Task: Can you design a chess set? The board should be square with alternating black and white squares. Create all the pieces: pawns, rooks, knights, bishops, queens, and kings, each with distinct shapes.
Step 1163:
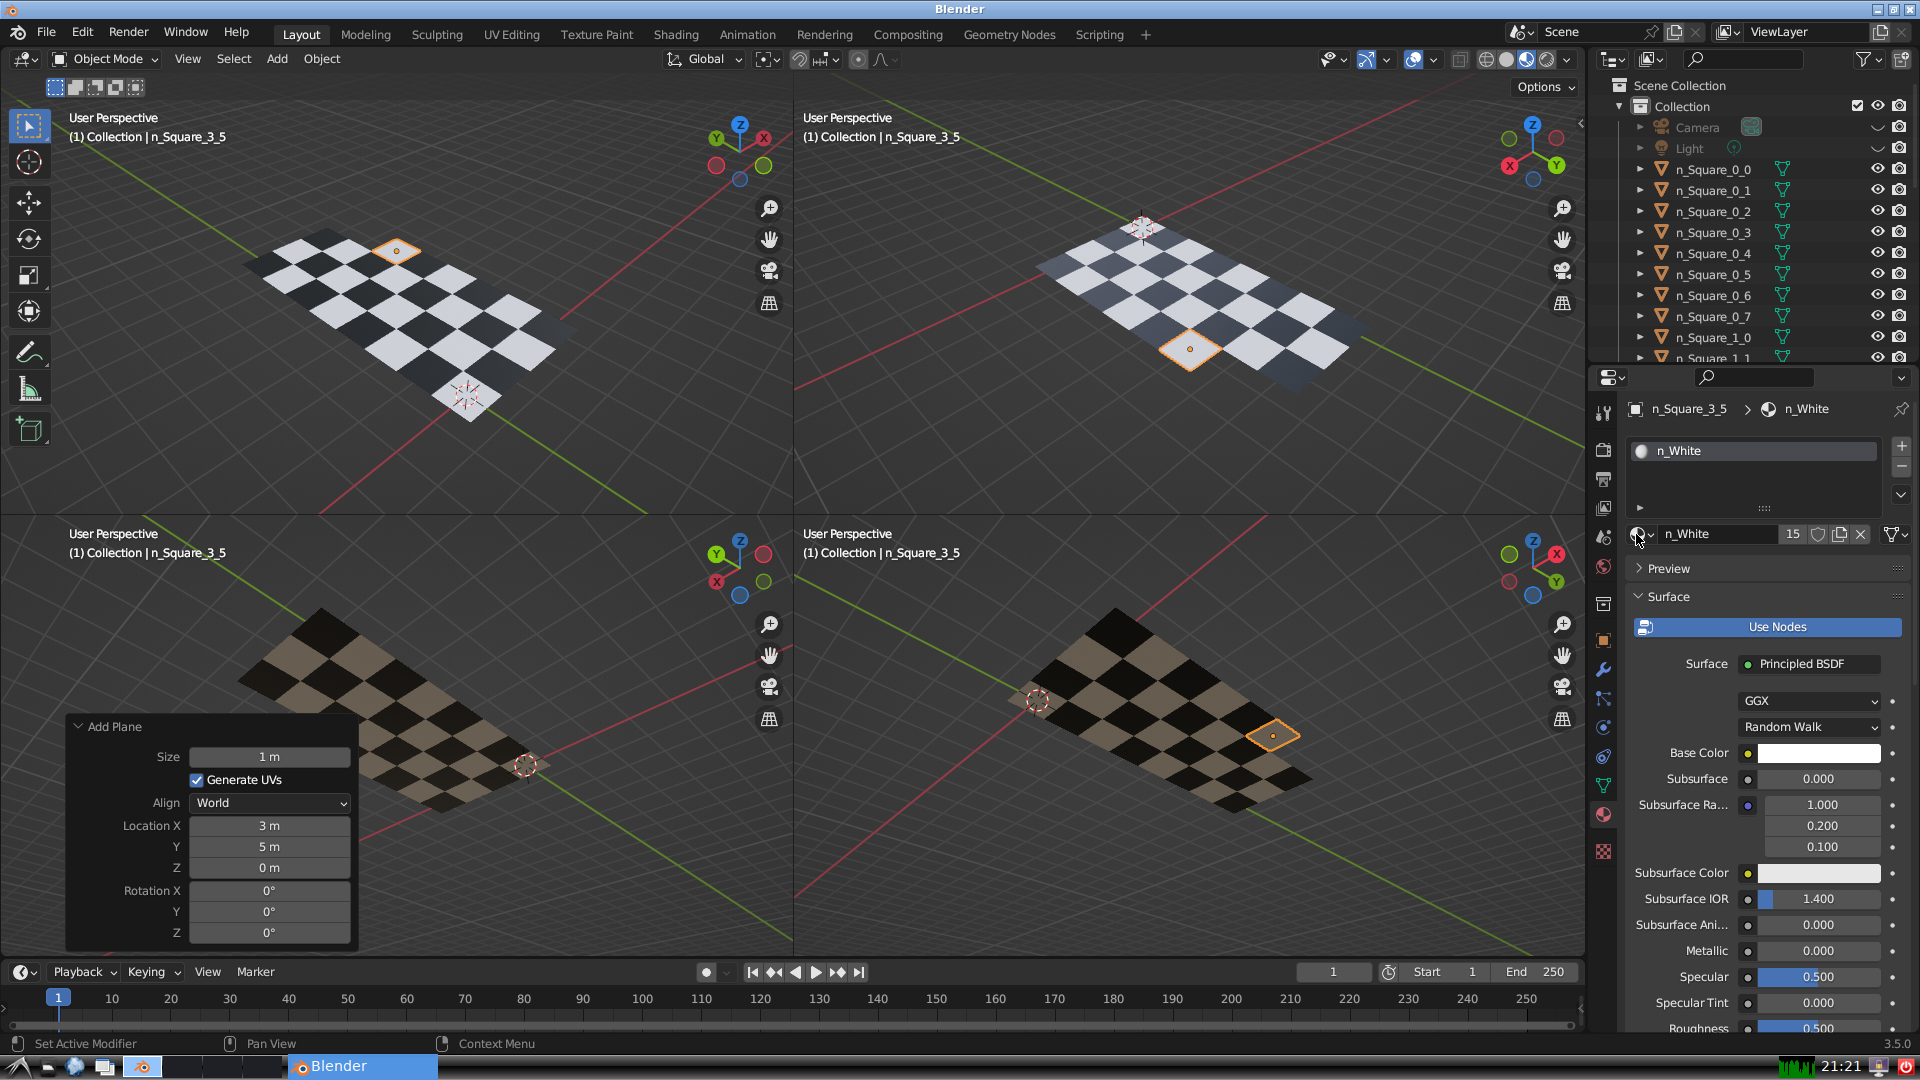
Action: {"mouse_move": [278, 58]}